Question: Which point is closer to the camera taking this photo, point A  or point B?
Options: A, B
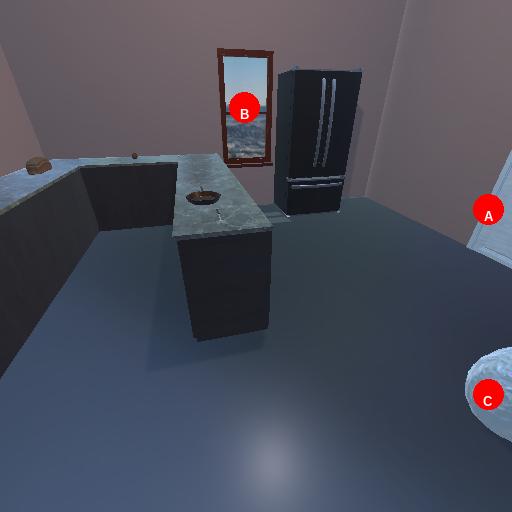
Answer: A